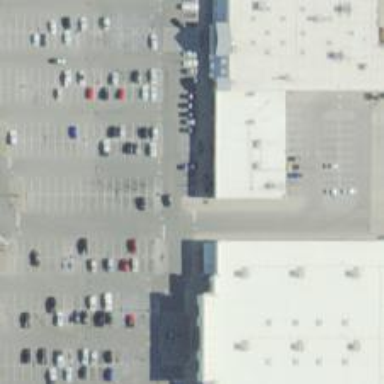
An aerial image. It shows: Parking space is available.